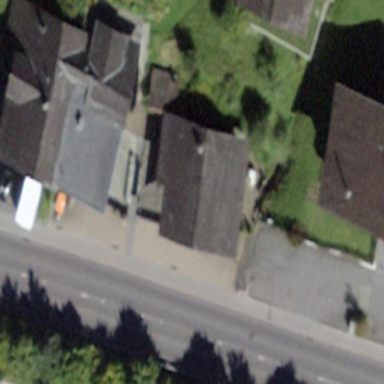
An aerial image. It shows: Residential building.